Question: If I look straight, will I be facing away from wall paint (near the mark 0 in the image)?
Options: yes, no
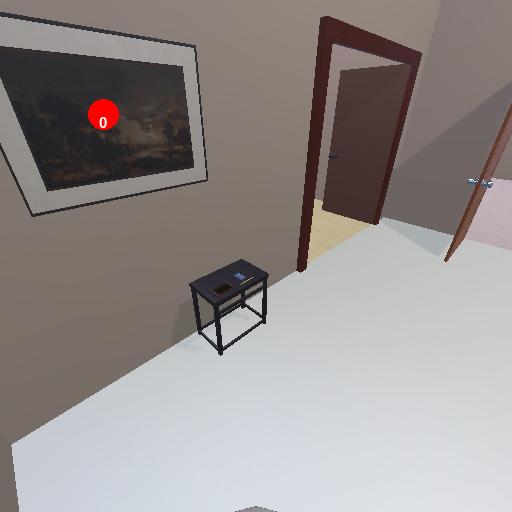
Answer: yes